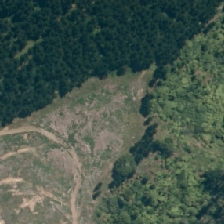
Land cover: harvested_forest